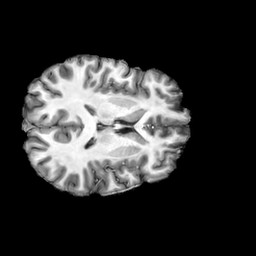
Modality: T1w
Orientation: axial
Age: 37
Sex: male
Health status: ill